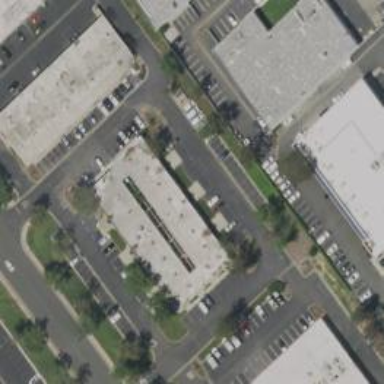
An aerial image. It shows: Commercial building.